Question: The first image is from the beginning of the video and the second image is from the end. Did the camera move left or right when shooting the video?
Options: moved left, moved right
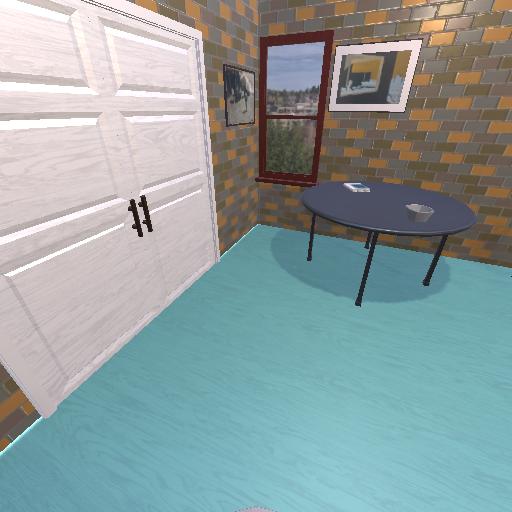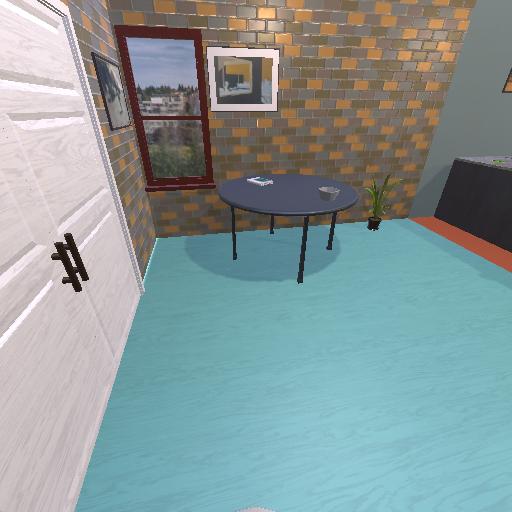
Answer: moved left